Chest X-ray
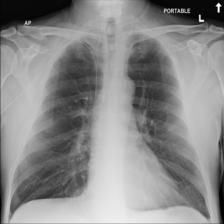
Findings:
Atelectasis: negative
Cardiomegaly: negative
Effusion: negative
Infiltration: negative
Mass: negative
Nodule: negative
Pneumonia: negative
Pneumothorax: negative
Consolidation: negative
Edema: negative
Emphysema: negative
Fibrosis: negative
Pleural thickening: negative
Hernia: negative